Question: I want to implement following layout:

This works great for fixed margin between Icon(Circle) and Label(Rectangle) but for Height maintenance LinearLayout is not much usable as Icon overlaps above icons' label area
Is there any way to dynamically set this layout dynamically for different screens??
NOTE:Icons and label are same as it is button with drawabletop, so if there will simple idea for arranging simple button will do.....
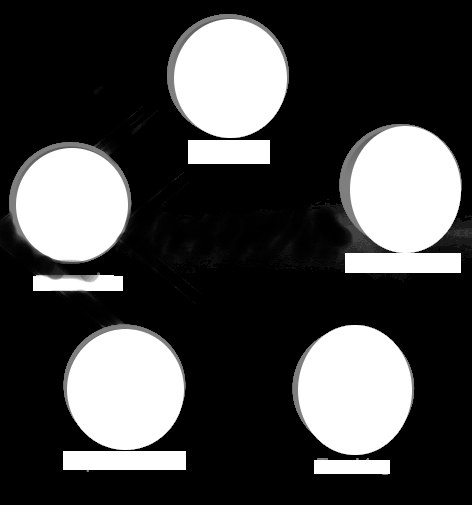
Answer: Here is an exaple to implement: <URL>
Also Check out the existing SO question: <URL>
## Possible Exact solution (I hope):
From this article i am sure you will get exact idea of designing layout: <URL>